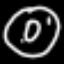
Label: donut